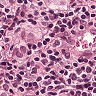
Metastatic tissue present: yes